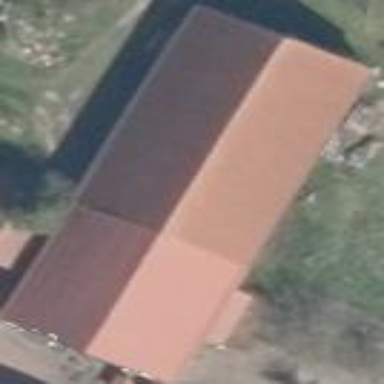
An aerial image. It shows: Gabled building.